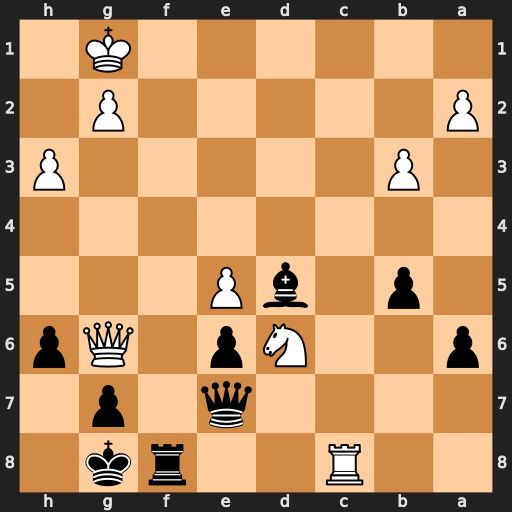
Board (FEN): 2R2rk1/4q1p1/p2Np1Qp/1p1bP3/8/1P5P/P5P1/6K1
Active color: b
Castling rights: -
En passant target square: -
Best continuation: Rxc8 Nxc8 Qc5+ Kh2 Qxc8